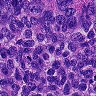
Metastatic tissue present: yes